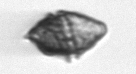
Label: Kryptoperidinium_triquetrum